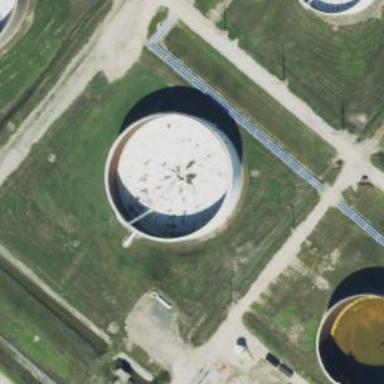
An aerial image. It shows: Storage tank building.